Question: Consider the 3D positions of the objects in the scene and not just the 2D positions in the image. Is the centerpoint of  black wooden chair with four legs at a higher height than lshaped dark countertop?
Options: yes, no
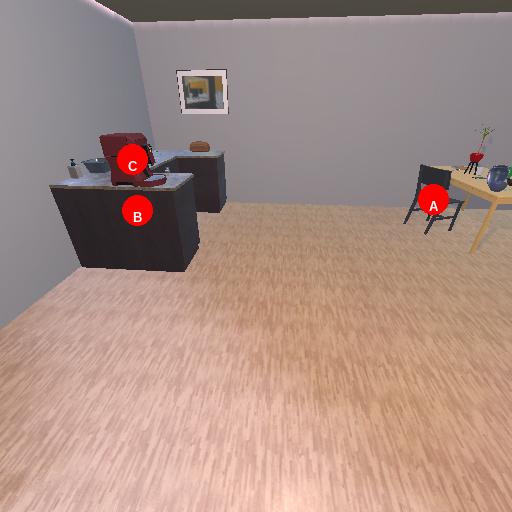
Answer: yes